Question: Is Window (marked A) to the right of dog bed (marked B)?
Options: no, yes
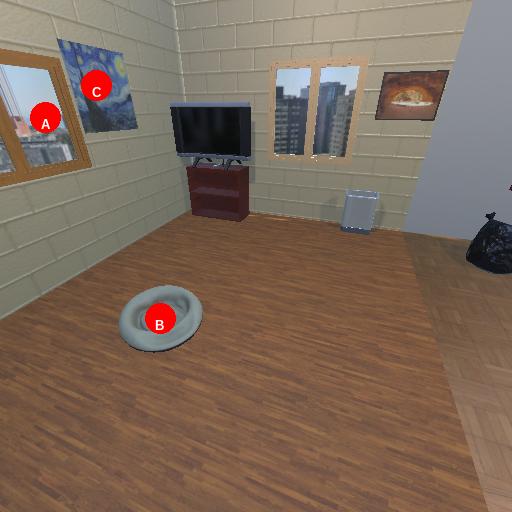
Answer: no